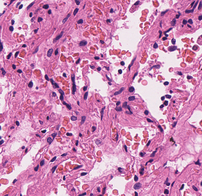
Tumor epithelial tissue: no
Tumor-associated stroma tissue: no
Normal tissue: yes